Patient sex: M
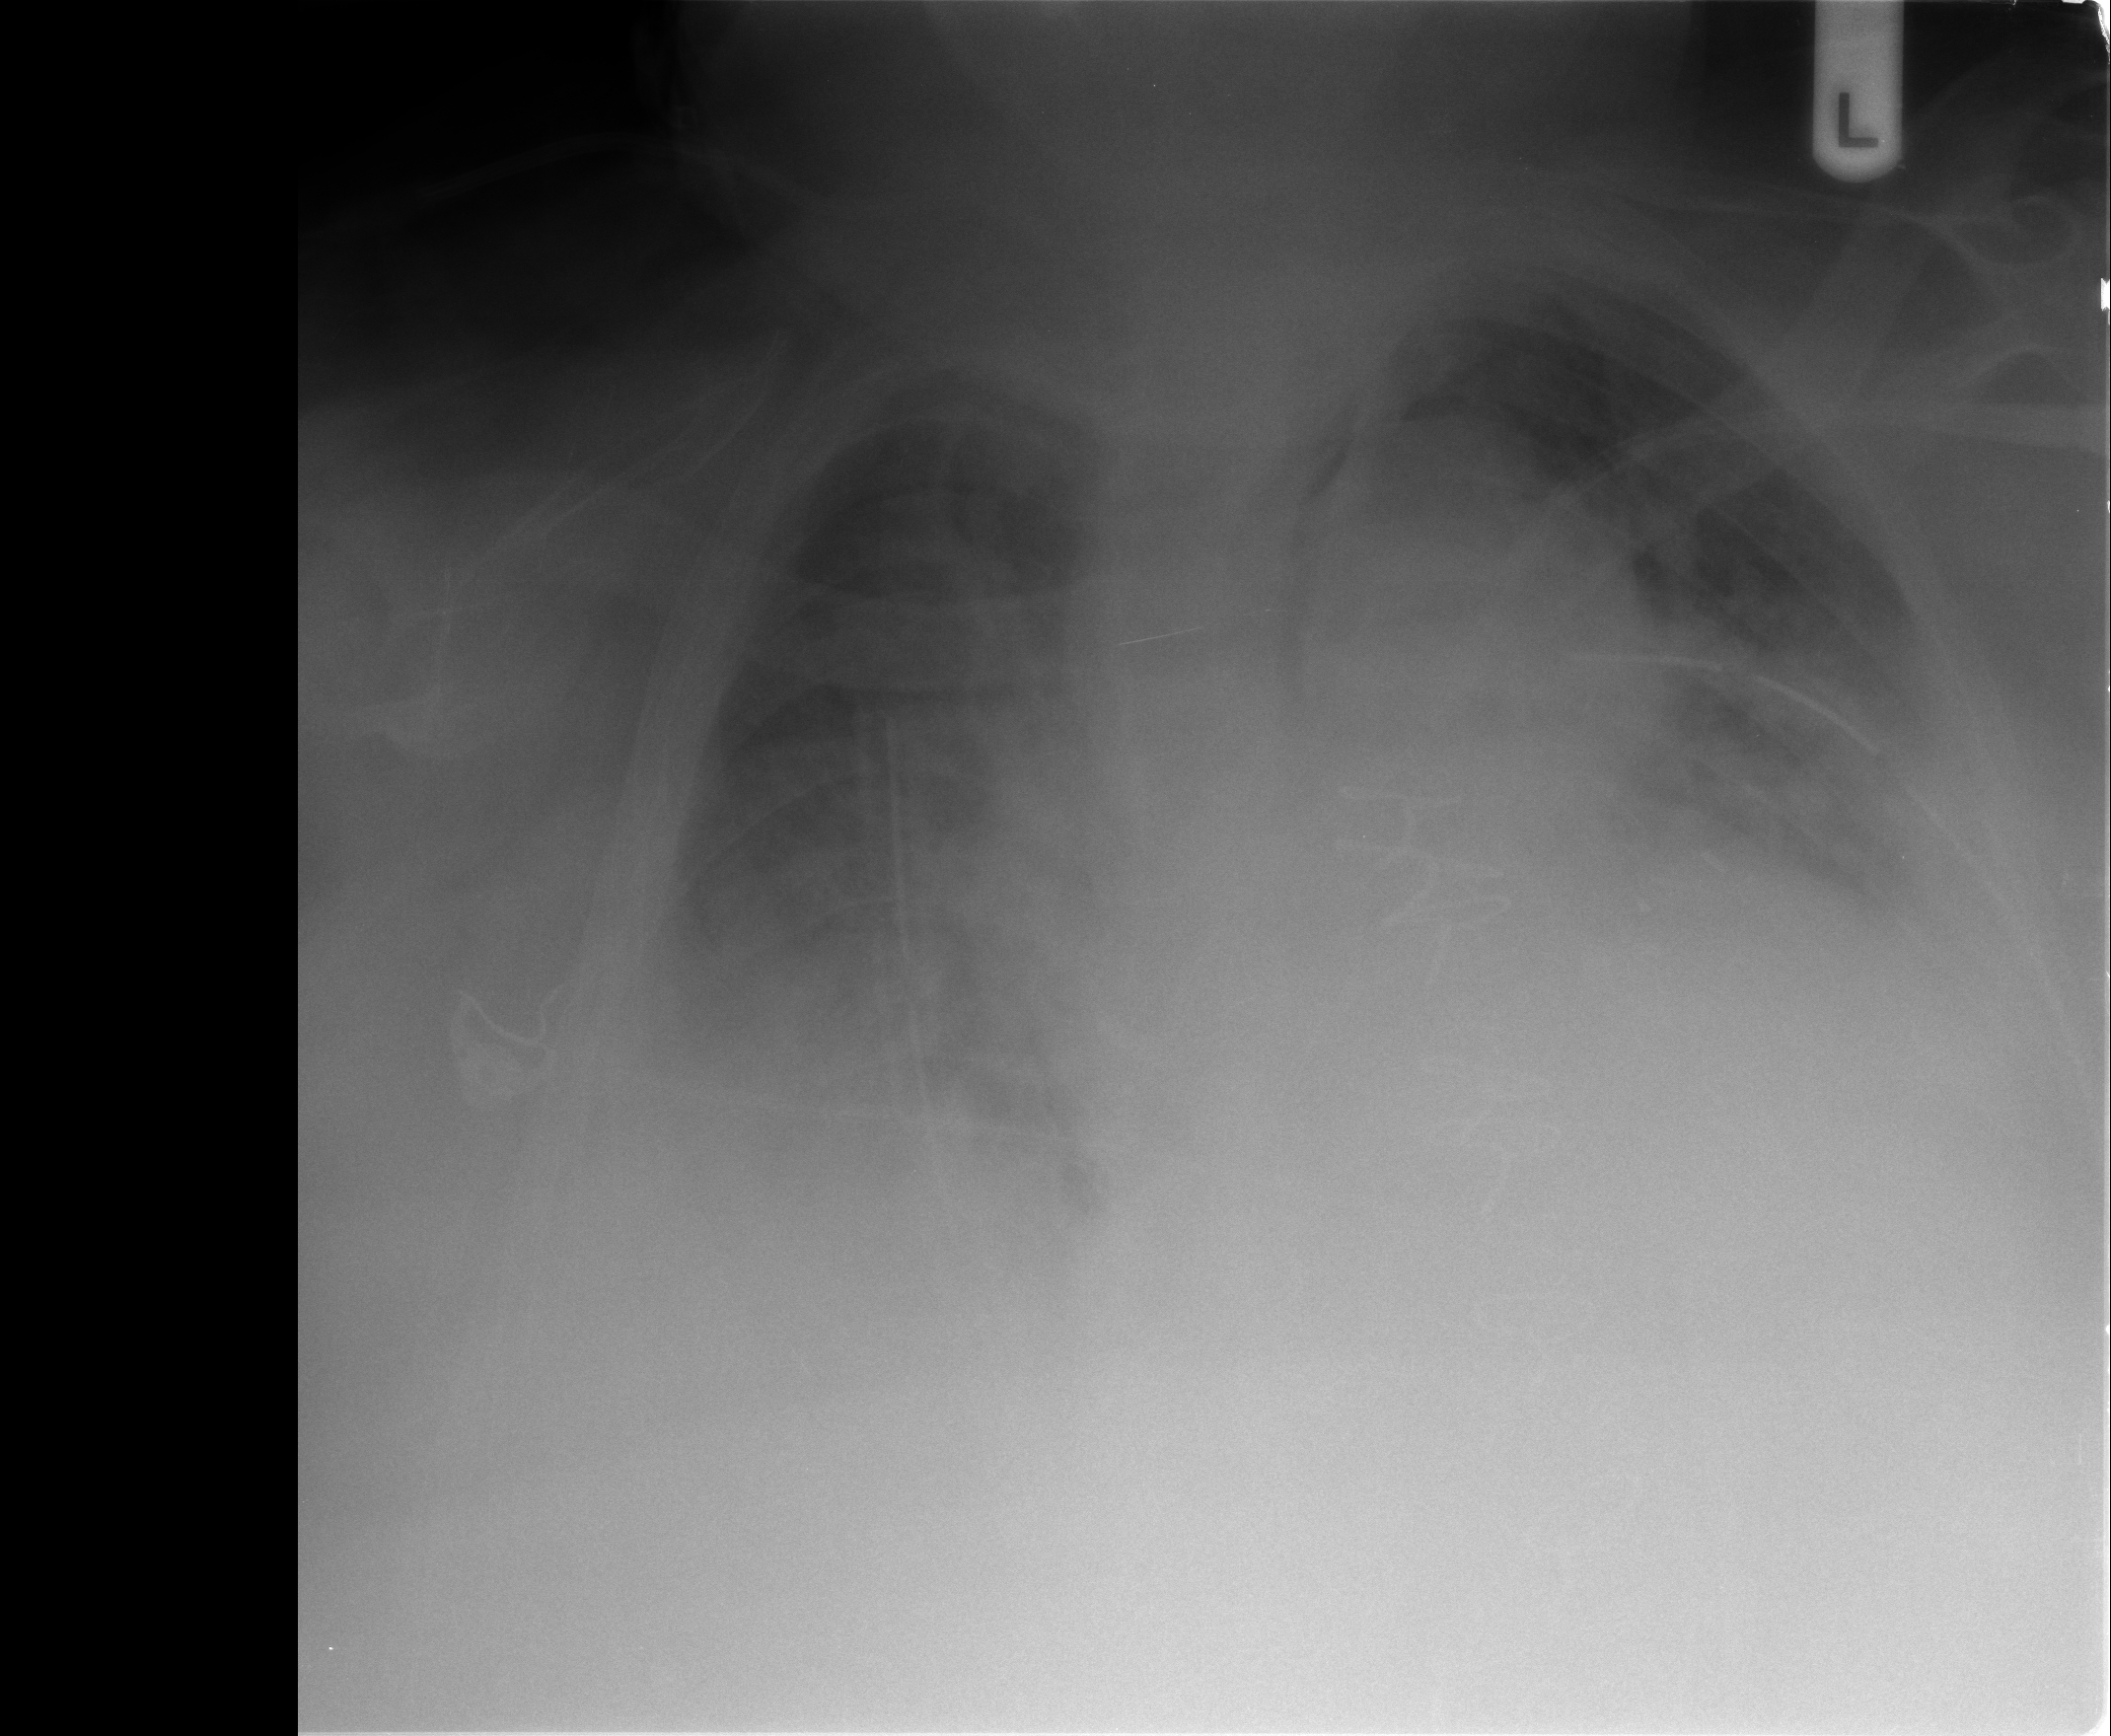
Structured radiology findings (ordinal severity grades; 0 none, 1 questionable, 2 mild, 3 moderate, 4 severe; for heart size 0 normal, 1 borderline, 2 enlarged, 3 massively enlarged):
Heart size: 2
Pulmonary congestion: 3
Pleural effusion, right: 2
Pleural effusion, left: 2
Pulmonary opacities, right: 1
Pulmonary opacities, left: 1
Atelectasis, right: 3
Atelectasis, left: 2